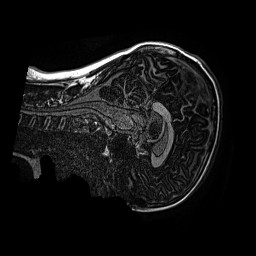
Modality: MP2RAGE
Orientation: sagittal
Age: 13
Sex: male
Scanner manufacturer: siemens
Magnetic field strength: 3 T
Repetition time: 4 s
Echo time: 0.00299 s